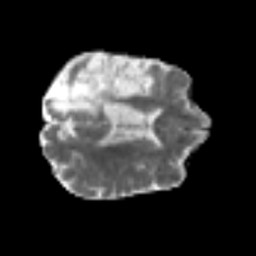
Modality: MD
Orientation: axial
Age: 60
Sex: male
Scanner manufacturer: siemens
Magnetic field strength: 3 T
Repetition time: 6.1 s
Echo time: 0.101 s